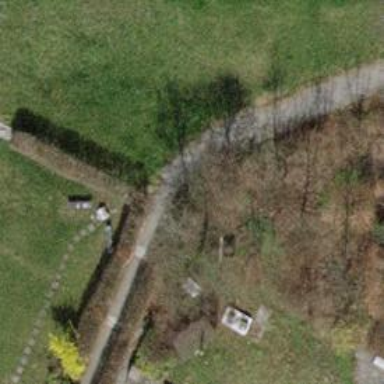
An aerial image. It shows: Hedge barrier.